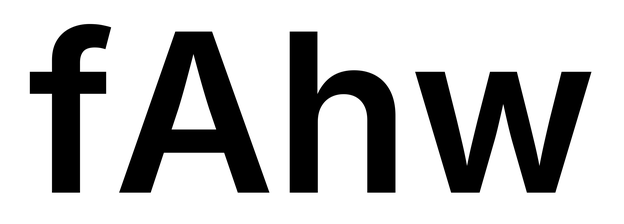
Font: Inter_SemiBold